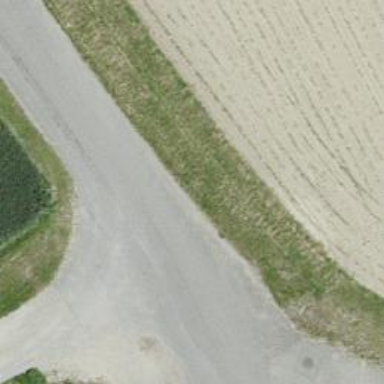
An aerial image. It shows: Paved track road.